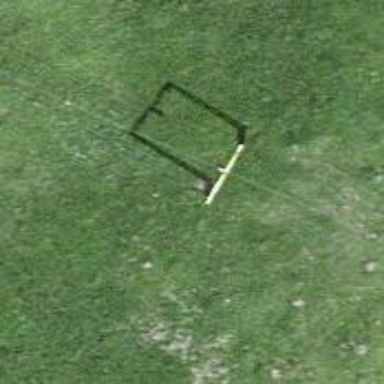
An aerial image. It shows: Pylon for aerialway.